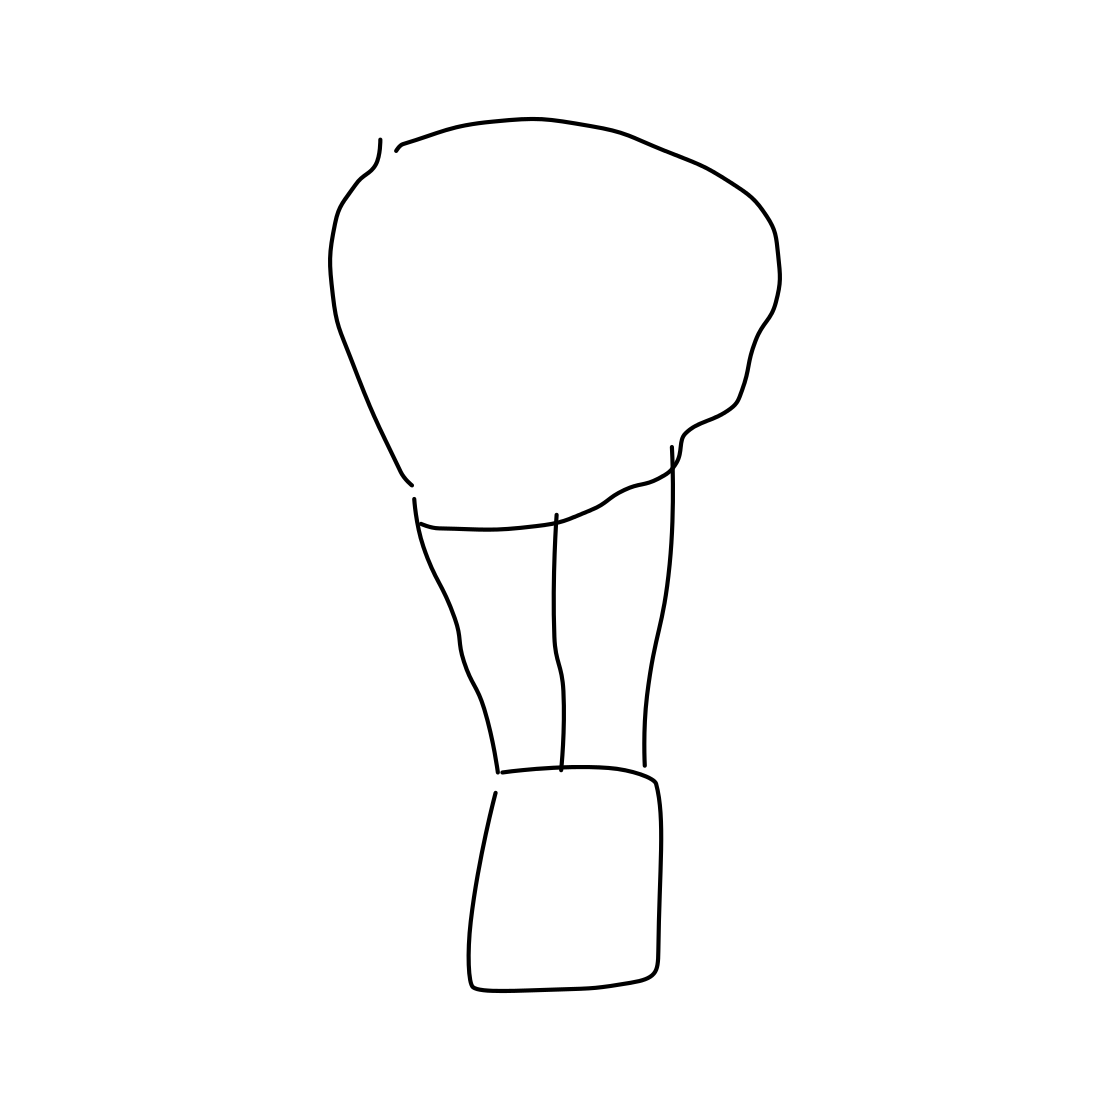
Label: hot air balloon